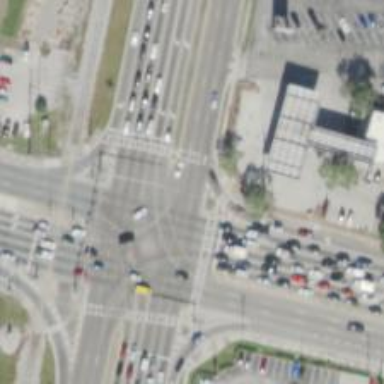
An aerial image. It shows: Marked crossing on the road.